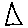
Label: triangle